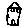
Label: house